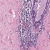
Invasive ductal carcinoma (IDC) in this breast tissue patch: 0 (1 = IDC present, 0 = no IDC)